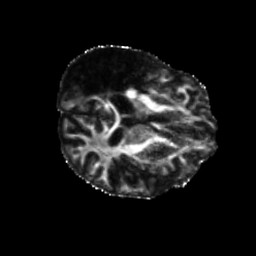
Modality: FA
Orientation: axial
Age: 58
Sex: male
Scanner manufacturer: siemens
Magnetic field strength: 3 T
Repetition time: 5.25 s
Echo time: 0.08 s